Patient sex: M
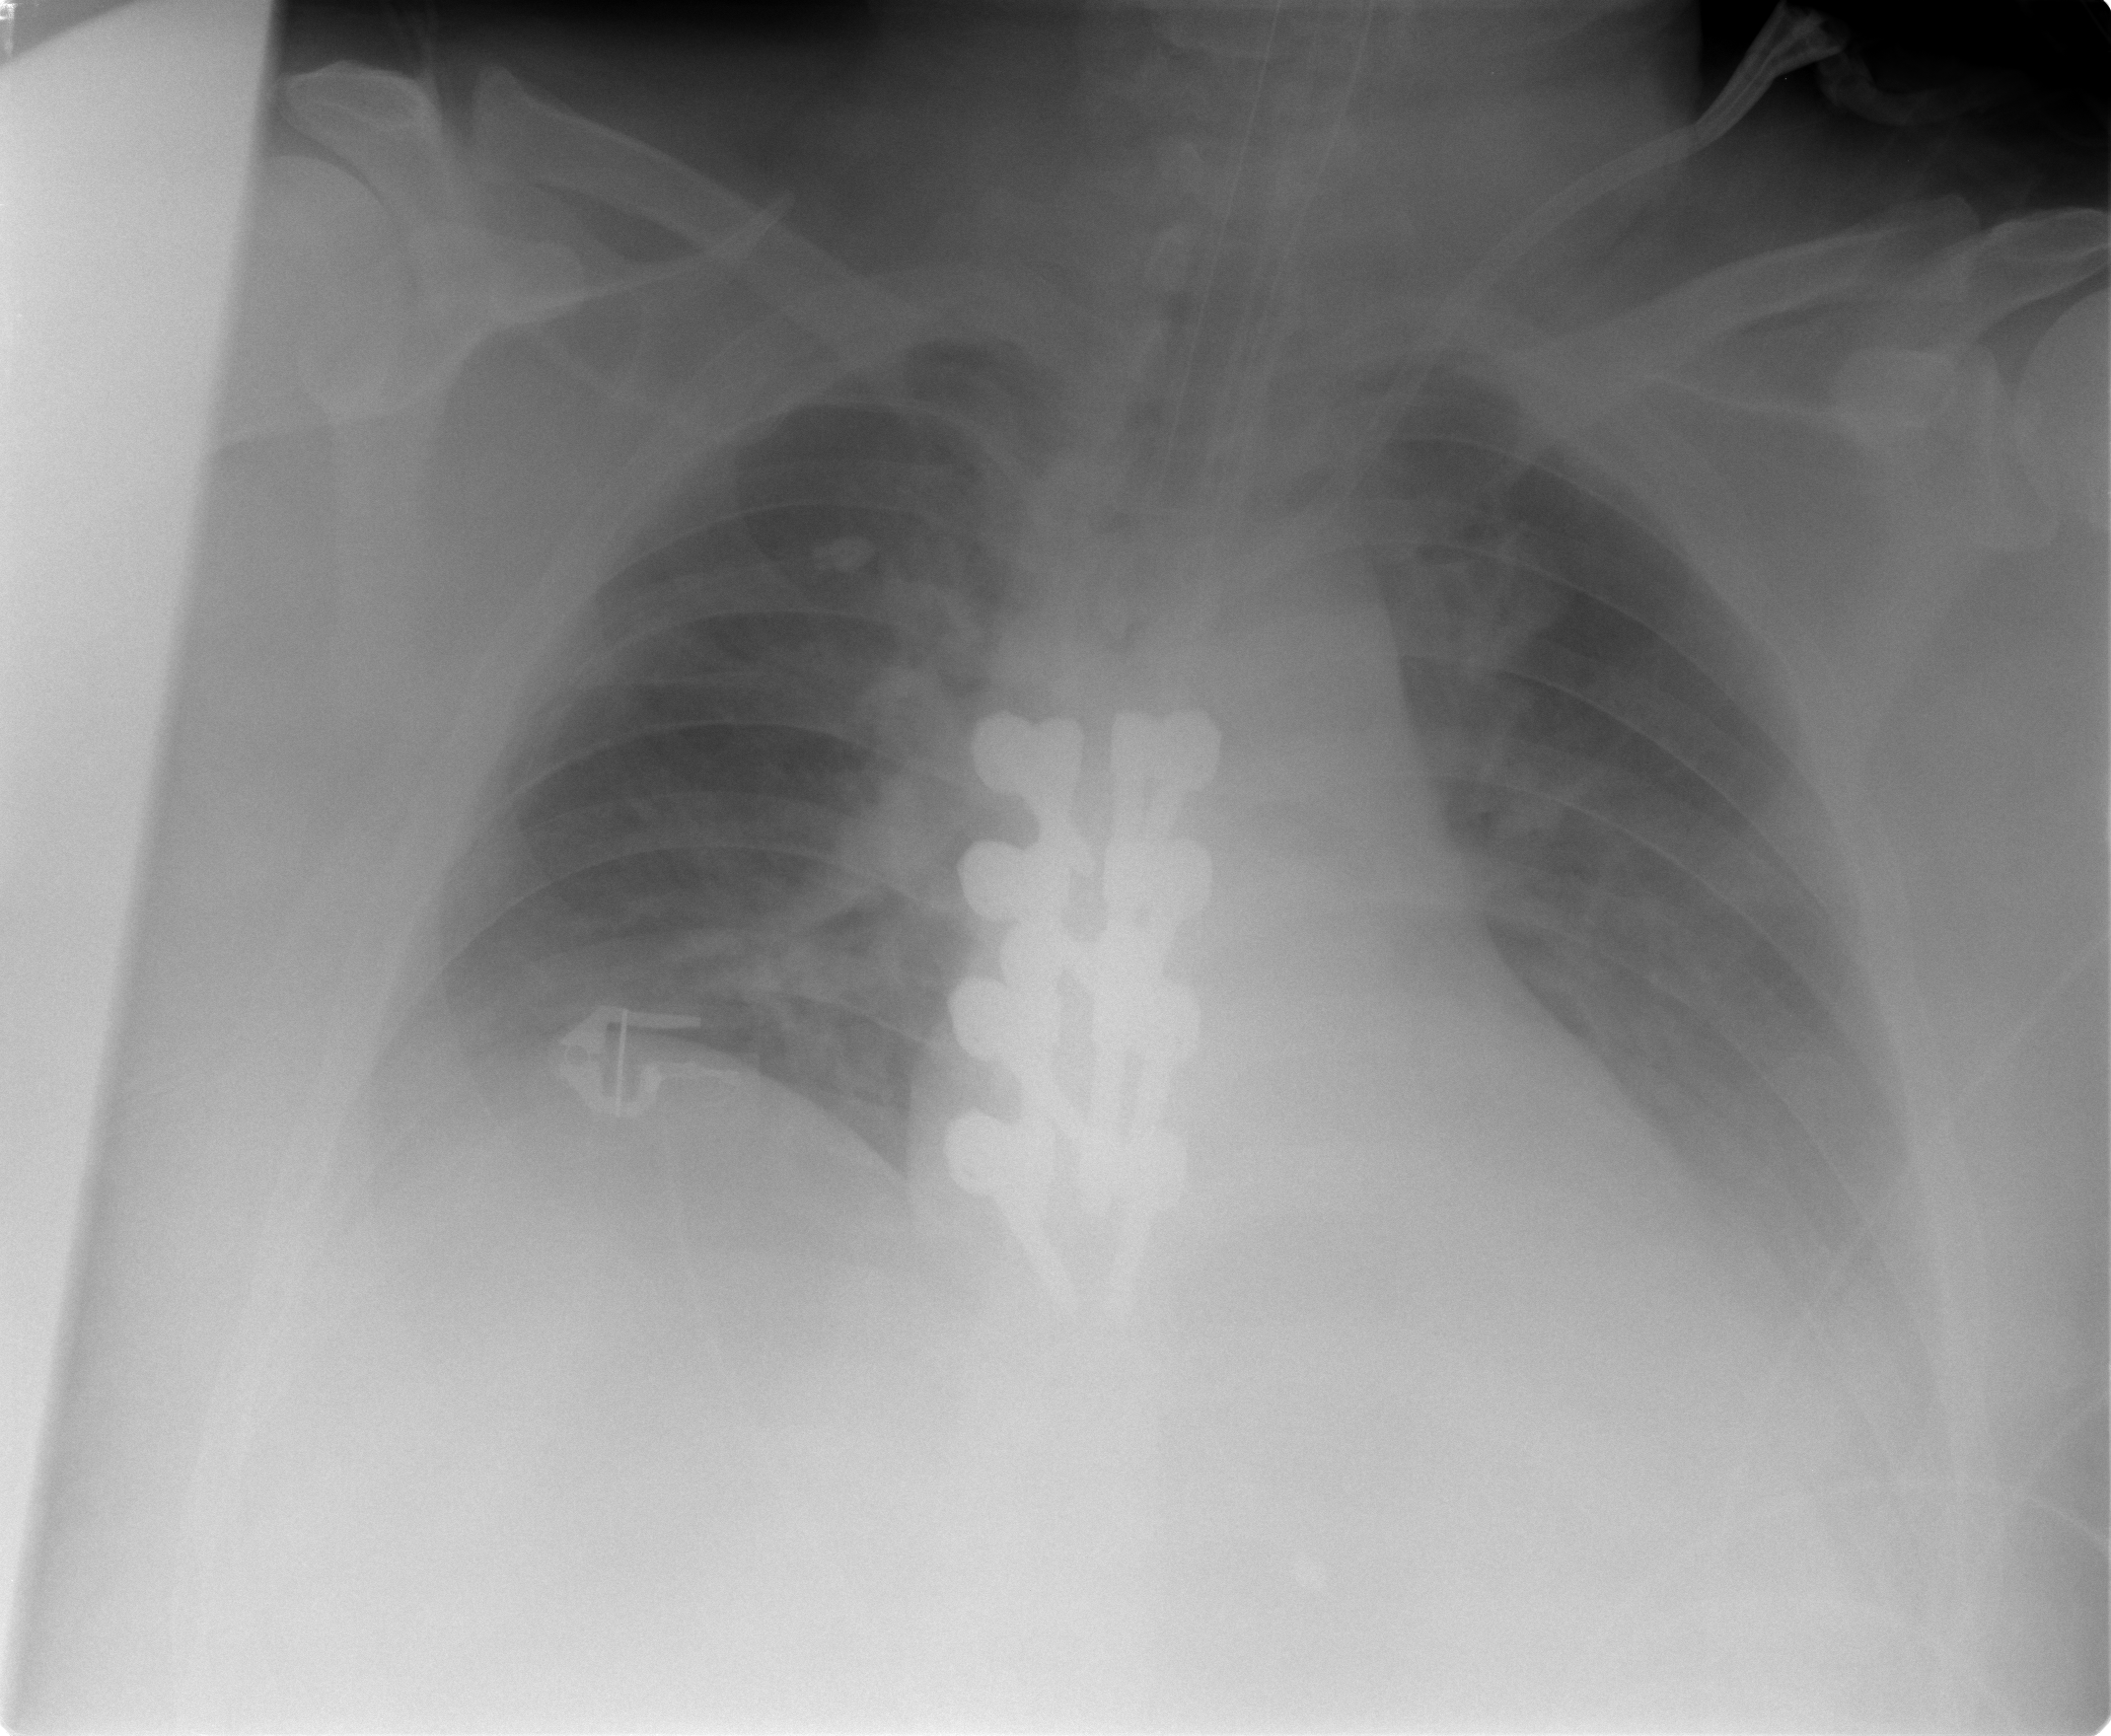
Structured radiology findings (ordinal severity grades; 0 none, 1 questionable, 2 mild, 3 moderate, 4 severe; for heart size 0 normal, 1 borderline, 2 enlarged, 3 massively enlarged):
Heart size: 0
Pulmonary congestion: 2
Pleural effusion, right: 2
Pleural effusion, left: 2
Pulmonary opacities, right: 2
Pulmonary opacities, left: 2
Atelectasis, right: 2
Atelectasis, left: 2